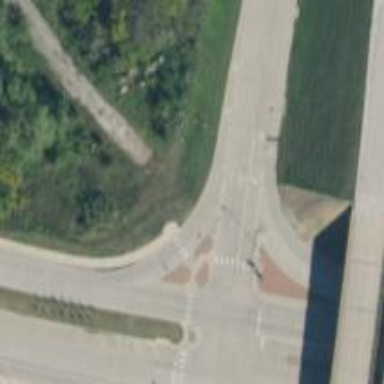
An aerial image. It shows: Secondary link road.